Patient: sex M, age 61
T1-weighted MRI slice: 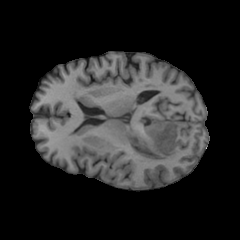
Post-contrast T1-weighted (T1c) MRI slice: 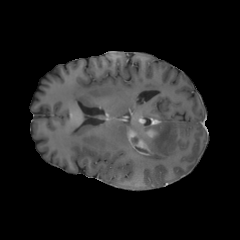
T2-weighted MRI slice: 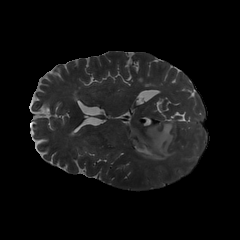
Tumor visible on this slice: yes
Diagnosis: Glioblastoma, IDH-wildtype
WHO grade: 4